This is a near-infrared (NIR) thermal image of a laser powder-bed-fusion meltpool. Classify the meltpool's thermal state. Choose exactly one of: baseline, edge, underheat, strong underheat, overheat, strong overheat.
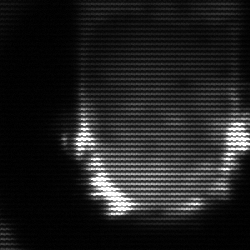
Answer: baseline